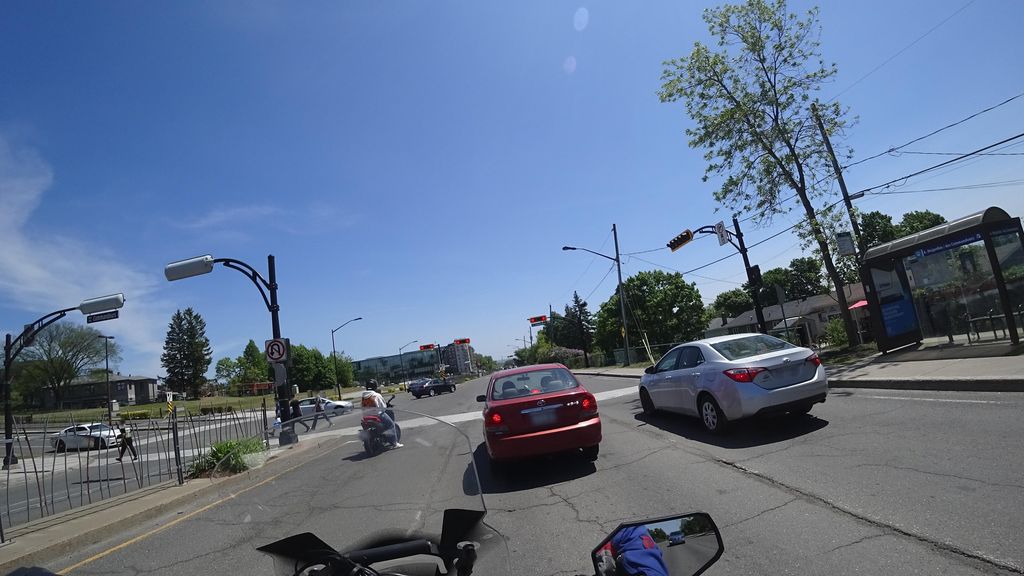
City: quebec_city